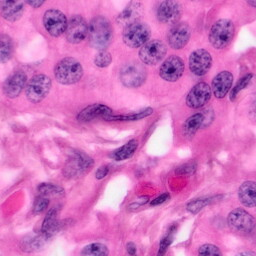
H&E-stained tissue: Pancreatic